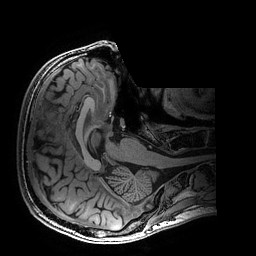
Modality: T1w
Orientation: axial
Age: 22
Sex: male
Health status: healthy
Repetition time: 2.53 s
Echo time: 0.0034 s